The trace is the raw vibration amplitude of a rotating bearing as a function of time. Diagnose the bearing from this image, choosing from: normal, inner_race, outer_race, ball.
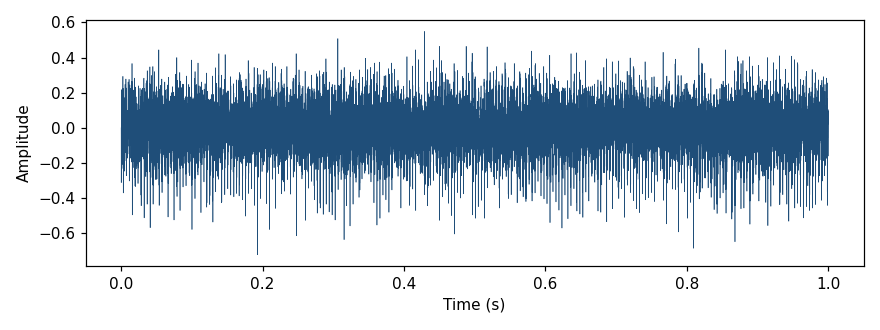
Answer: outer_race